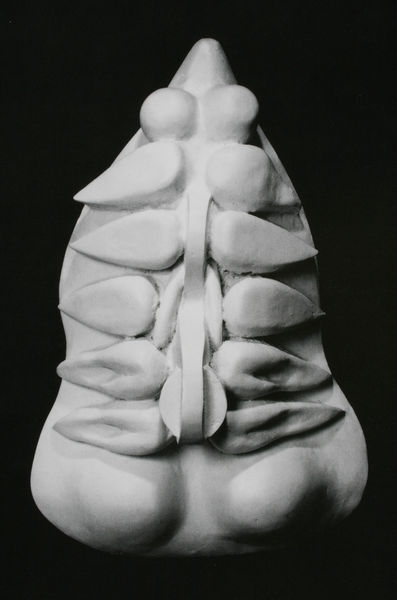
Titel: Torso / Selbstporträt
Künstler: Louise Bourgeois
Schlagwörter: baum, blätter, körper, weiß, busen, frau, rücken, schwarz, spitze, hügel, blatt, rund, keramik, skulptur, ton, abstrakt, formen, spitz, plastik, hoch, foto, form, kugel, tannenbaum, gips, symetrisch